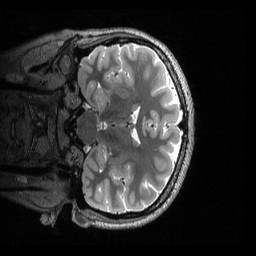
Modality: T2w
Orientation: coronal
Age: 19
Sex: female
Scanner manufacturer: siemens
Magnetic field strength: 3 T
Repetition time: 3.2 s
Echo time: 0.571 s